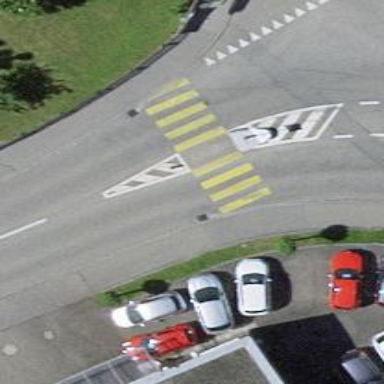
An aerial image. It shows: Zebra crossing with pedestrian island.